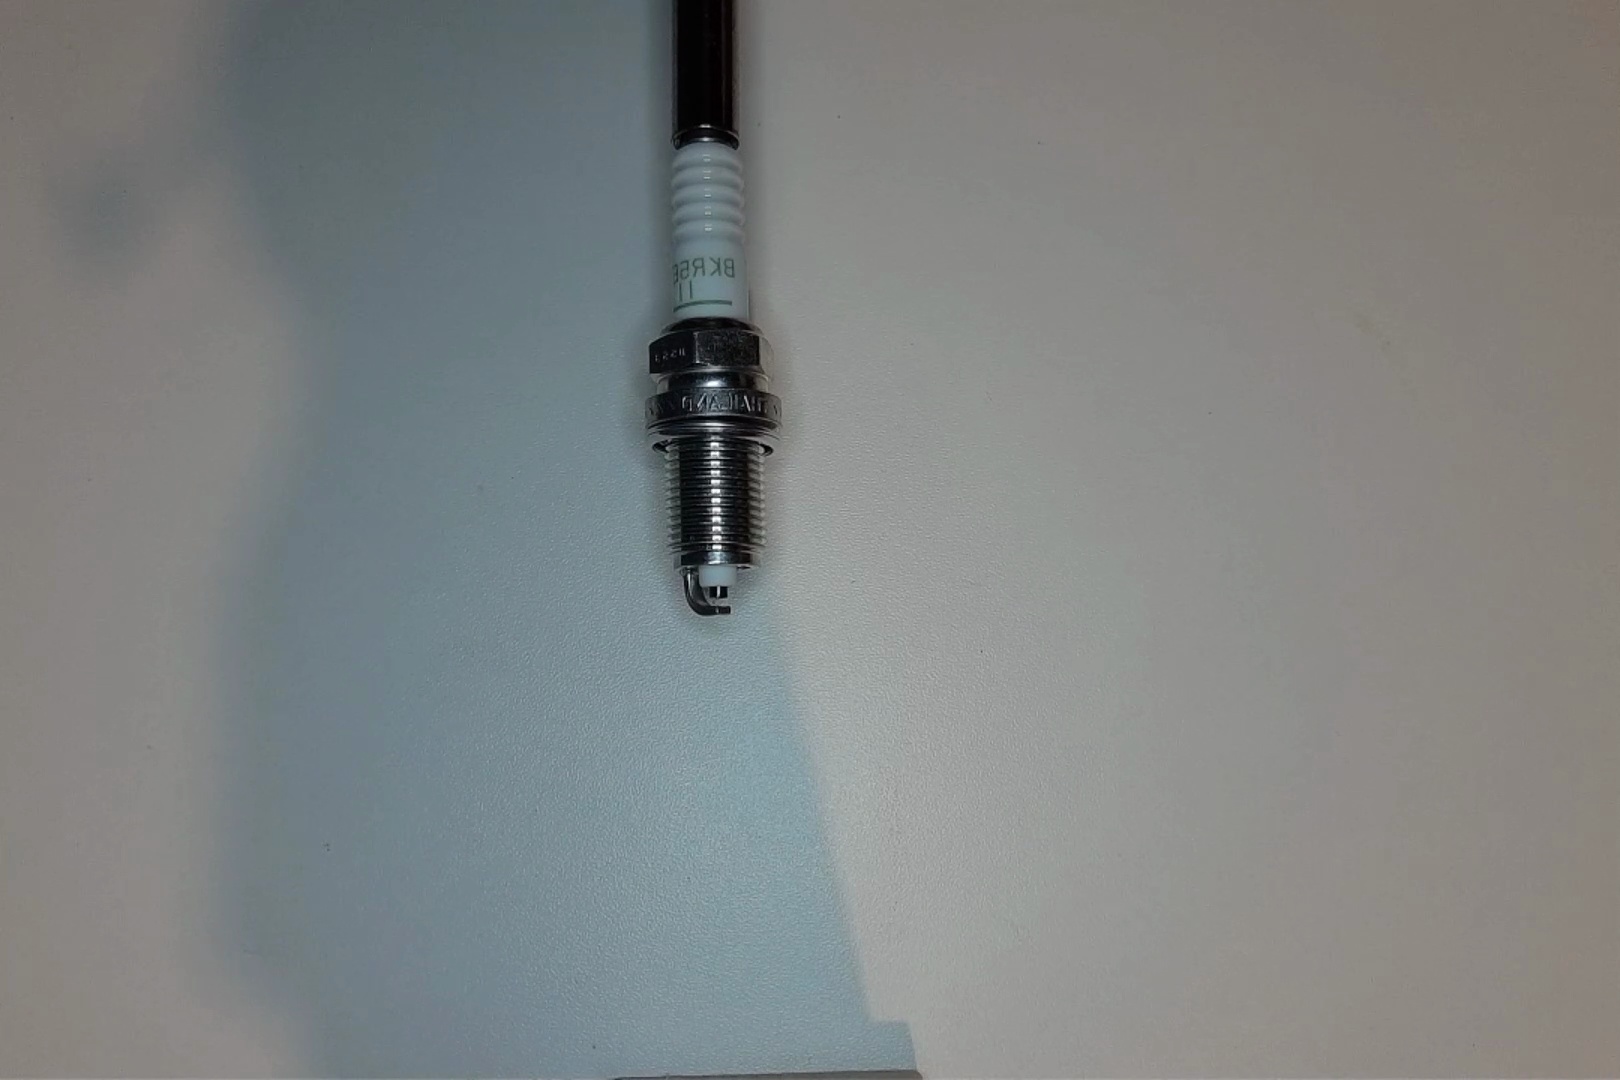
Label: no anomaly